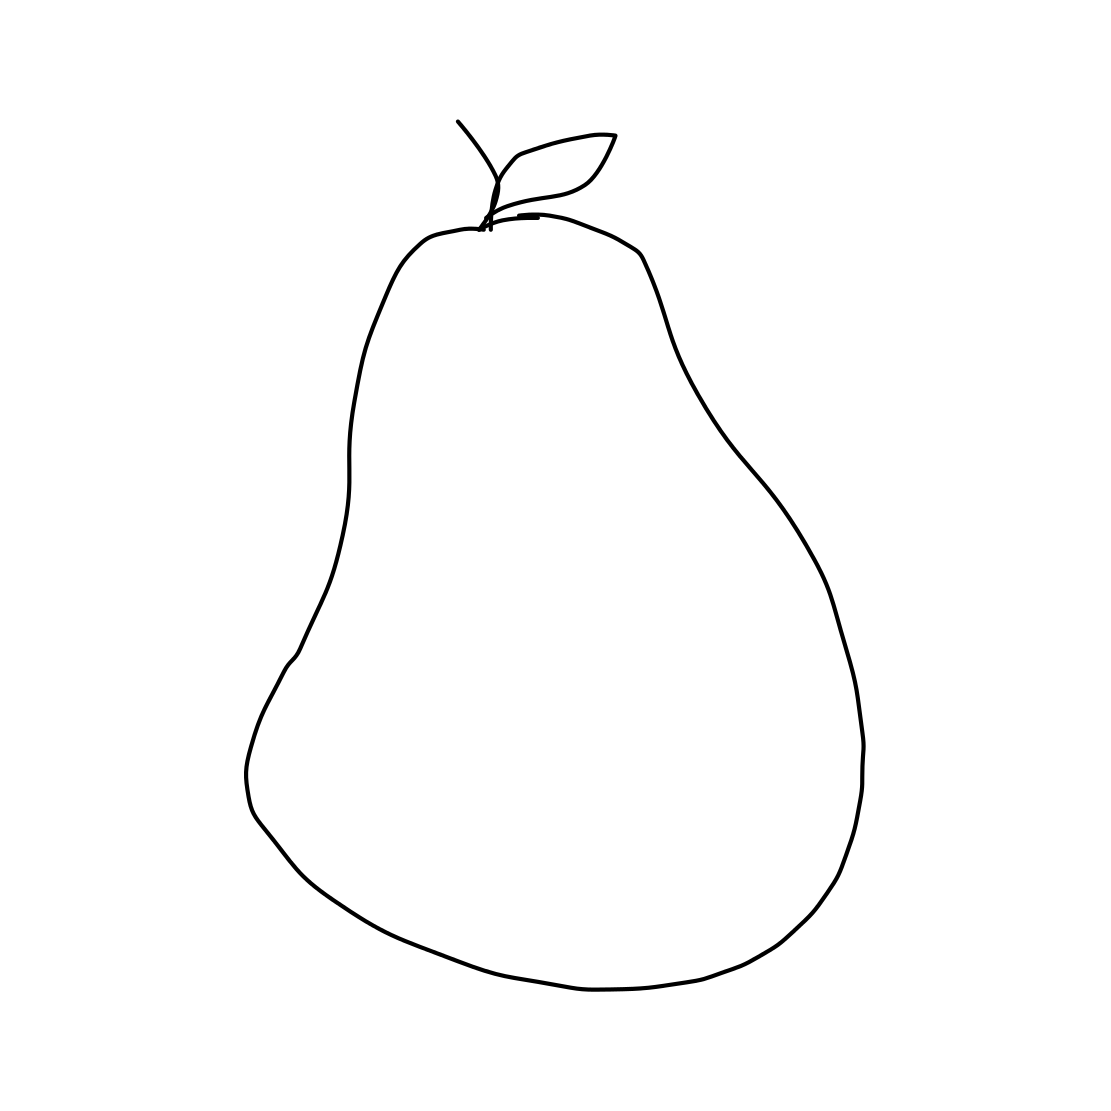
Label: pear